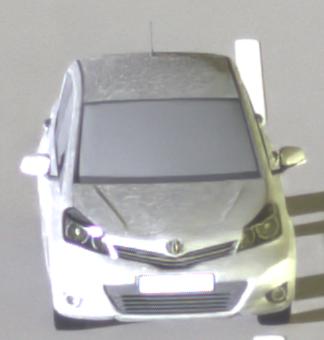
Make: Toyota
Model: Yaris 1.0
Detailed model: Yaris (XP9)
Model produced from: 2009/01
Model produced until: 2010/10
Doors: 3
Color: white
Road condition: dry road
Daytime: night
Contrast: high contrast